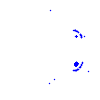
Particle: kaon